Question: We have a small console application (under 200kb) that will be distributed to clients and we want to ensure they run the latest version (verified by a WCF service). Currently it downloads the new .exe file over HTTPS and replaces the current .exe file with it.
Assuming our server isn't compromised, this would be ok. However we also sign our .exe file with a Code Signing certificate. Is there a way to verify this and delete the file if it doesn't match? We would need to be able to verify and delete the file without it ever being executed in case it is a virus.
How can we verify our signed .exe file? For example, Windows will show if it is invalid:

Edit: would this code do the job?
'''
X509Certificate basicSigner = X509Certificate.CreateFromSignedFile(file);
X509Certificate2 cert = new X509Certificate2(basicSigner);
if (cert.Subject.Contains("CN=MY COMPANY NAME IN CERTIFICATE"))
valid = true;
'''
Edit: if we also check 'StrongNameSignatureVerificationEx', it comes back failed if one bit is changed in the file. Perhaps this is enough?
'''
[DllImport("mscoree.dll", CharSet = CharSet.Unicode)]
static extern bool StrongNameSignatureVerificationEx(string wszFilePath, bool fForceVerification, ref bool pfWasVerified);
'''
Edit: I've implemented this code too which calls in to actually verify the Authenticode signature: <URL>
Now, it checks if the digital signature contains the correct subject, is from a valid trusted root, the signature is valid and if the code is strong named with it's digital signature. This must be safe enough now?
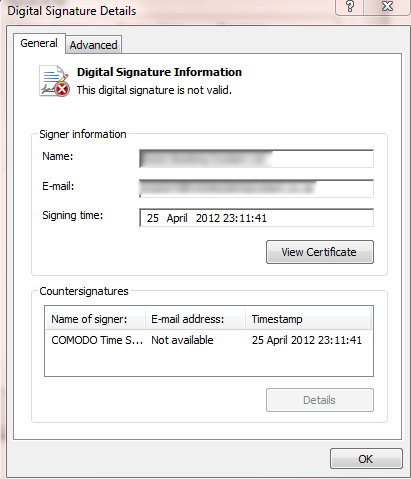
Answer: <URL> is a nice walkthrough including source code on the options available to achieve what you want...
Basically you need to pinvoke <URL> since there is no managed API to do what you need.
Another option might be to <URL>.